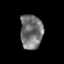
Tissue: prostate
Cell type: T cells
Senescence score: 0.2757
Nuclear area (px): 750
Mean DAPI intensity: 116.848